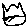
Label: cat